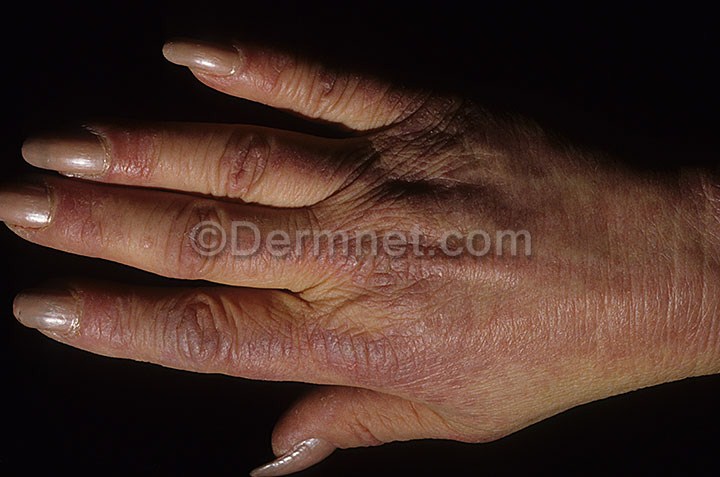
Disease: Lupus and other Connective Tissue diseases